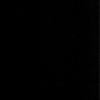
Label: dusty